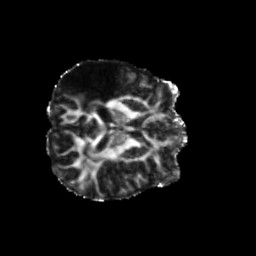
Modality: FA
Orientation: axial
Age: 59
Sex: female
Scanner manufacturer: siemens
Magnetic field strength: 3 T
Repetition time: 5.25 s
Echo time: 0.08 s